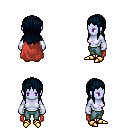
a pixel art fantasy rpg character, female body template, dark elf, purple skin, maroon cape, teal pants, raven unkempt hairstyle, white cloth bracers, gold boots, four views (front, back, left, right), 2x2 character sprite sheet, small pixel art, hard edges, no anti-aliasing